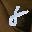
Label: 8